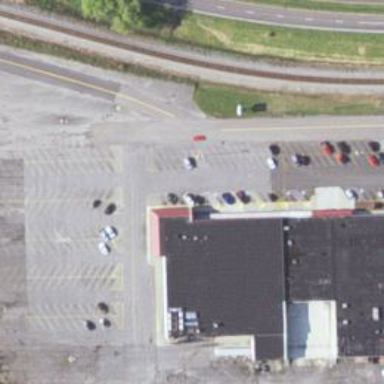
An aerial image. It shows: Supermarket.